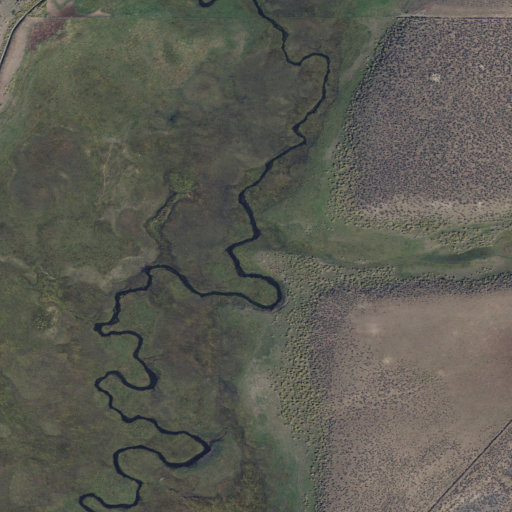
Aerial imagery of valley in Utah named Plateau Valley containing shrub, woody wetlands, deciduous forest, herbaceous wetlands, and evergreen forest